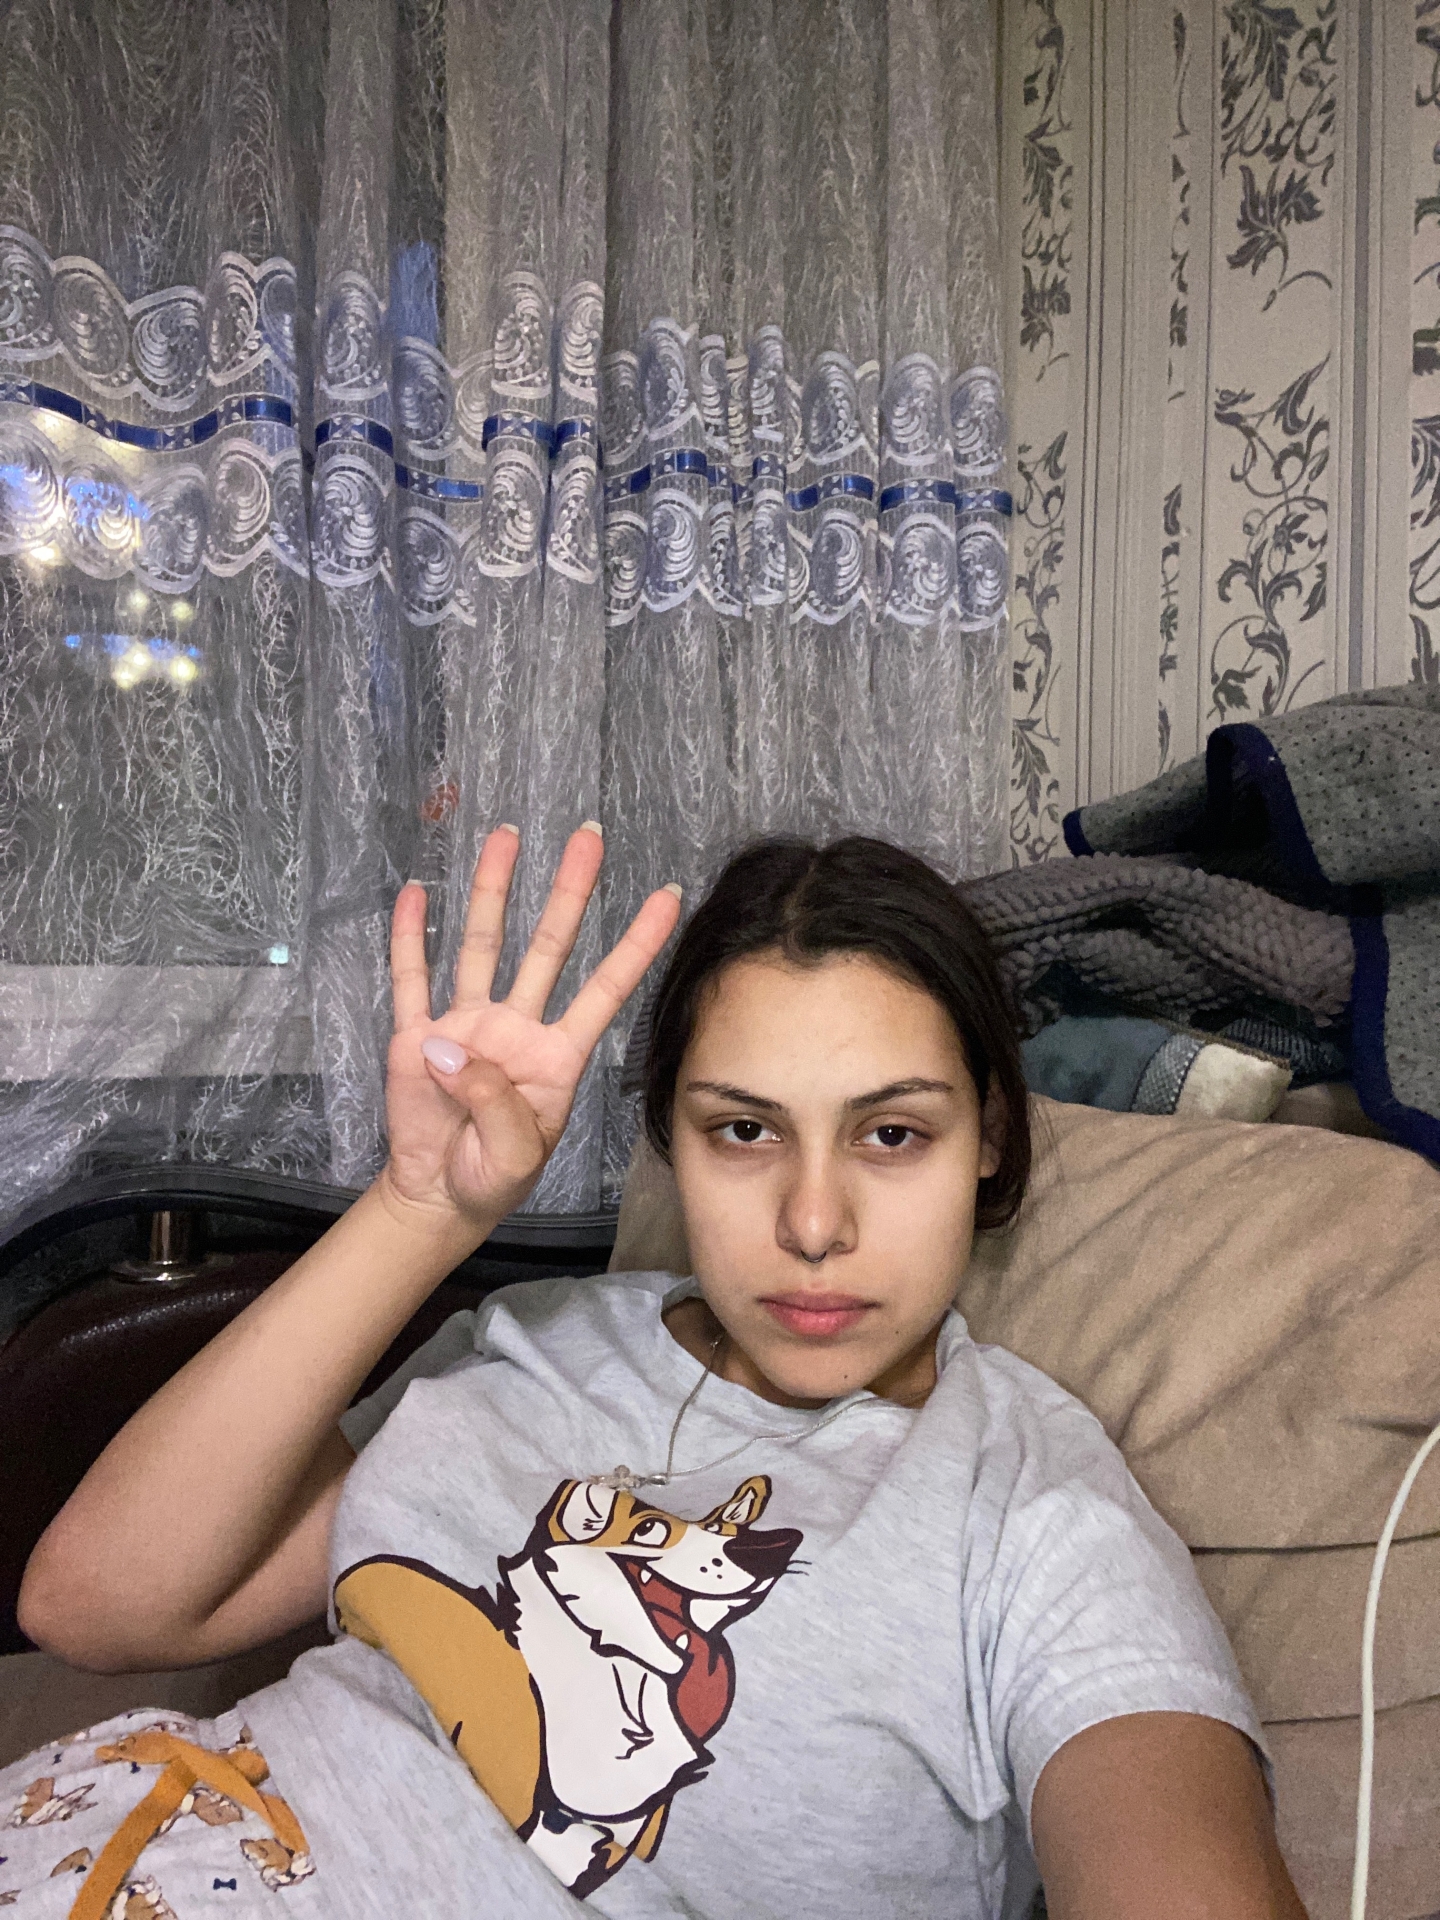
Label: clear